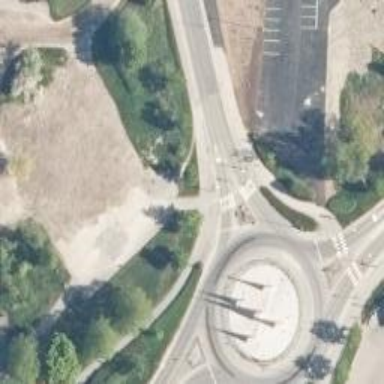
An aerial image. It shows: Asphalt cycleway with uncontrolled zebra crossing. Crossing island is present on the cycleway.